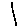
Label: line